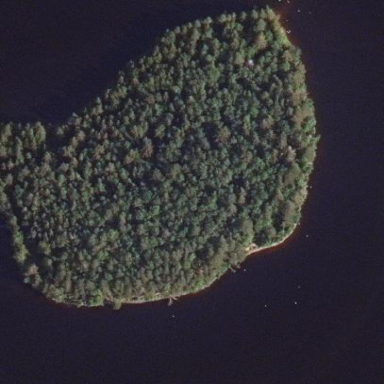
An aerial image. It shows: Islet covered with woodland.